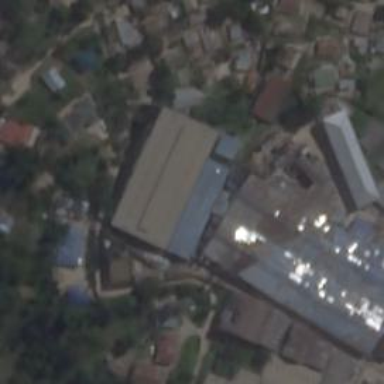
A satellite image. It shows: Industrial building with metal roof.